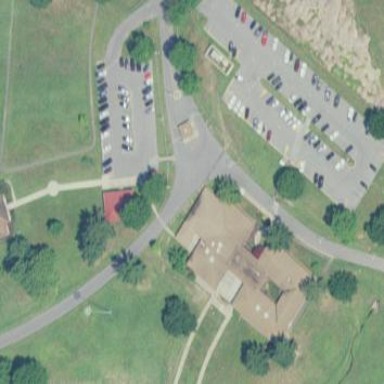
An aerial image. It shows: Paved parking area.